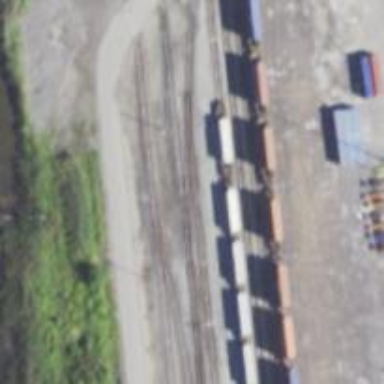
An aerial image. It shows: Railway yard in service.